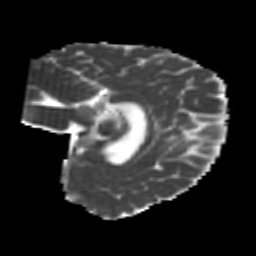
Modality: MD
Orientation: sagittal
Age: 23
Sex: female
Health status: healthy
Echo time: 0.074 s